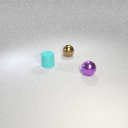
small brown metal sphere behind small cyan rubber cylinder